Question: - - - Examine the project file (.csproj) and note that it created a node like this:'''
<ItemGroup>
<Folder Include="NewFolder1" />
</ItemGroup>
'''
- Now remove the folder in Visual Studio and save the project.- Note that in the project file, there is an empty node, like this:'''
<ItemGroup/>
'''
Removing the empty node doesn't seem to make any difference, so why does VS leave this behind?
Why do I care? Because commits like this are confusing:

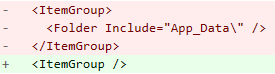
Answer: Firstly, an empty 'ItemGroup' is benign, just as an empty 'PropertyGroup' is. At worst it's noise in your project file.
Historically, the project file was not really intended for human consumption and only ad-hoc effort was put into keeping it tidy during transformations made by VS.
With the new SDK-style project files, the intent is 100% to have them be human readable and editable. If you see empty groups in VS when using the new project style, it's definitely something the team wants to know about. In such a case, please <URL> and explain in the body that it's for the project system team.